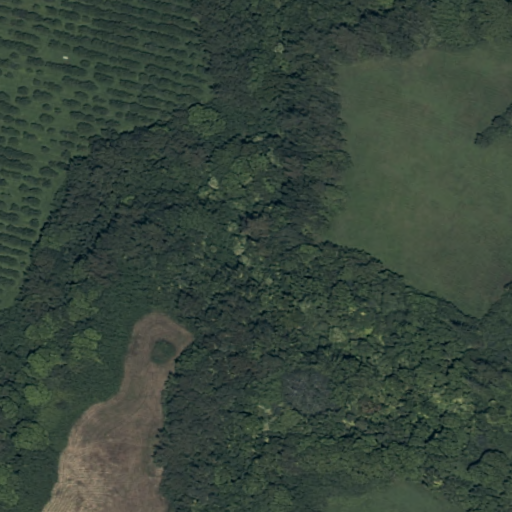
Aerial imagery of valley in Hawaii named East Branch Halawa Gulch containing only unknown